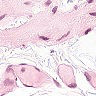
Metastatic tissue present: no